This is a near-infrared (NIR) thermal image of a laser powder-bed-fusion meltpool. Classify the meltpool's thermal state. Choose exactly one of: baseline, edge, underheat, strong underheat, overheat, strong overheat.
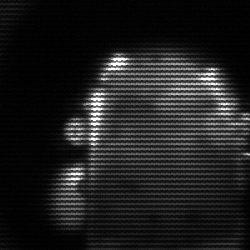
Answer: baseline